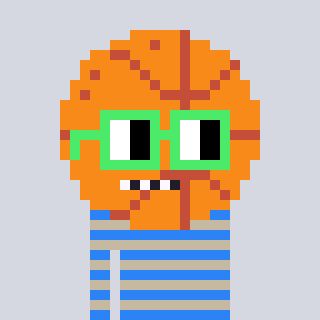
a pixel art character with square light green glasses, a basketball-shaped head and a bege-colored body on a cool background